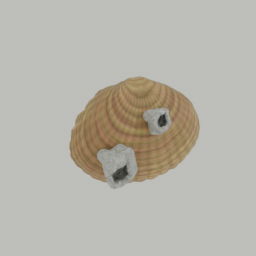
Label: animals